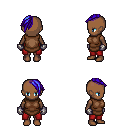
a pixel art fantasy rpg character, female body template, human, dark skin, brown tunic, red pants, blue long mohawk hairstyle, metal gloves, four views (front, back, left, right), 2x2 character sprite sheet, small pixel art, hard edges, no anti-aliasing